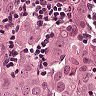
Metastatic tissue present: yes